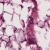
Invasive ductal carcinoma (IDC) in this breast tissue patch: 0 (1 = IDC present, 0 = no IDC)